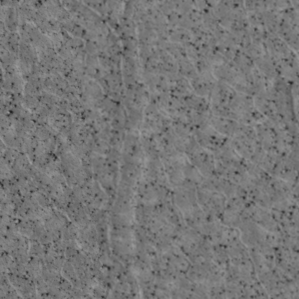
Label: non_frost